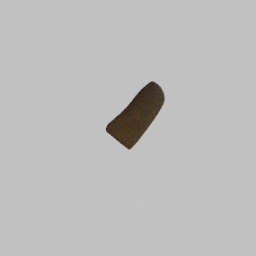
Label: nature